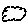
Label: cloud